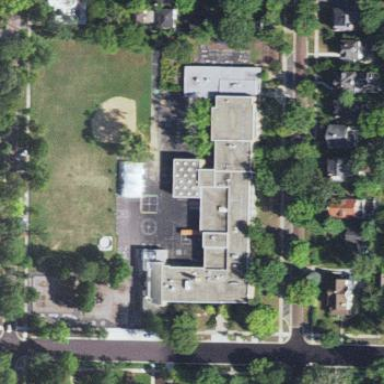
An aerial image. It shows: School building.